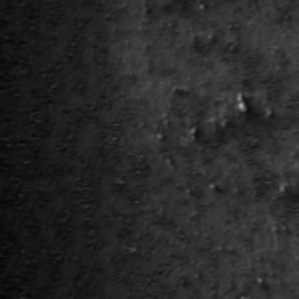
Label: frost